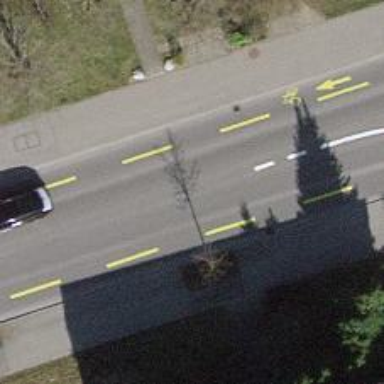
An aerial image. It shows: Residential road with cycling lane.